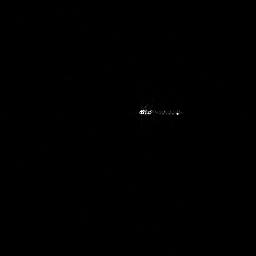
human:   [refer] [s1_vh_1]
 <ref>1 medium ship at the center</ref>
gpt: <box>[[52, 39, 71, 46, 0]]</box>